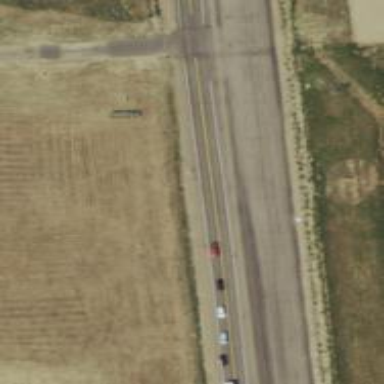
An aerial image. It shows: Asphalt road designated as trunk highway.